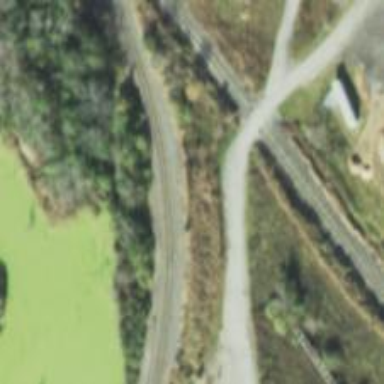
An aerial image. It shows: Rail spur service.